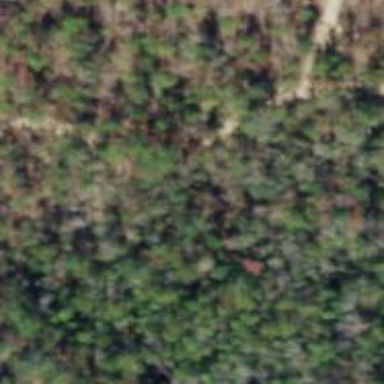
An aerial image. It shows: Mixed leaf woodland.